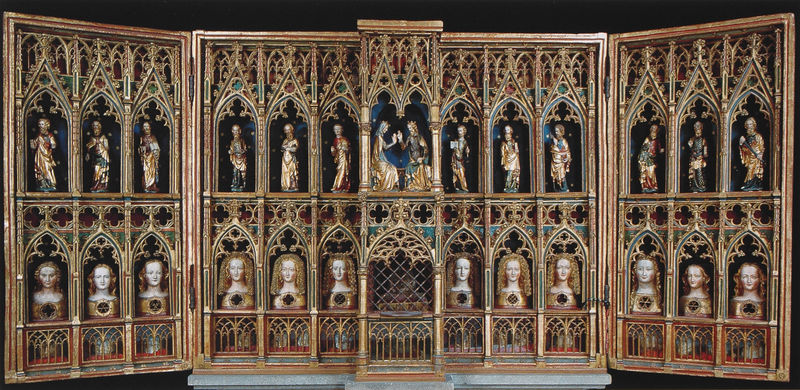
Titel: Hochaltar der ehemaligen Zisterzienser-Abteikirche Marienstatt im Westerwald
Künstler: unbekannt
Standort: Marienstatt
Institution: Abteikirche
Schlagwörter: blau, flügel, himmel, kopf, mann, frauen, mädchen, frau, grau, holz, köpfe, schwarz, weiss, rot, schleier, ornament, blond, gesichter, architektur, rahmen, sockel, portrait, gitter, kirche, gold, haare, gewänder, gotik, krone, locken, ranken, farbig, bogen, giebel, farbe, rand, figuren, arch, arches, blue, church, crown, people, red, religious, white, women, tafel, black, face, figures, girls, golden, hair, lady, painting, windows, verzierung, metall, faltenwurf, plastik, foto, fotografie, photographie, bögen, offen, kreuz, symmetrisch, sterne, mäntel, altar, hochaltar, schnitzerei, photo, vorderseite, skulpturen, wood, risalit, statuen, nimbus, farbfoto, gotisch, spitzbogen, christus, jesus, head, baldachin, umhänge, geschosse, heilige, gefasst, geöffnet, büsten, maria, gefäße, bust, gilt, etching, schrein, curls, faces, sculpture, statue, geschnitzt, rosetten, schnitzwerk, masswerk, door, tryptichon, royal, folding, nischen, archway, design, doors, nieschen, fialen, gate, tabernakel, art, colors, statues, wimperge, köln, gesprenge, gallery, museum, predella, retabel, schnitzaltar, schnitzkunst, stifter, box, gothic, religion, flügelaltar, apostel, god, winged, vermählung, triptichon, figure, pale, jungfrauen, nimben, reliquiar, reliquienschrein, bronze, reliquien, christian, reliqien, reliqiengefäße, klappaltar, sulpture, mary, flügelalter, christianity, tripychon, saints, bible, open, triptych, dance, body, sacred, scenes, mosaic, royalty, balustrade, heads, frauenköpfe, altarpiece, collection, blonde, grand, catholic, iconography, repetition, indoor, 12, panel, enamel, doll, curly, apostles, busts, nativity, font, b, disciples, stature, trefoils, tryptich, poses, hölz, gateway, oredella, divider, hinge, filigree, tripdychon, #masswerk, blondes, culry, trilogy, triyph, theology, danc, staints, 윗 줄에 열두명이 있고 가운데에 두 남녀가 손잡고 있고 밑 줄에는 여자머리가 열두개 있다., crdow